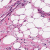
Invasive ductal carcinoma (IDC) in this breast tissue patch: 0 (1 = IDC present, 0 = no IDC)